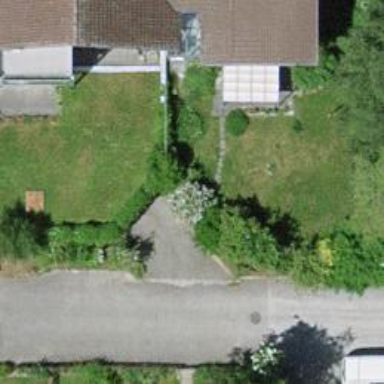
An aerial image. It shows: Group of garages.